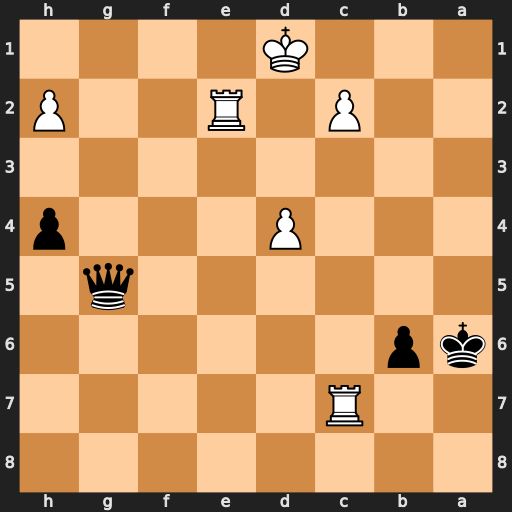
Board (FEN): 8/2R5/kp6/6q1/3P3p/8/2P1R2P/3K4
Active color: b
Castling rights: -
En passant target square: -
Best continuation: Qg1+ Kd2 Qxd4+ Ke1 Qg1+